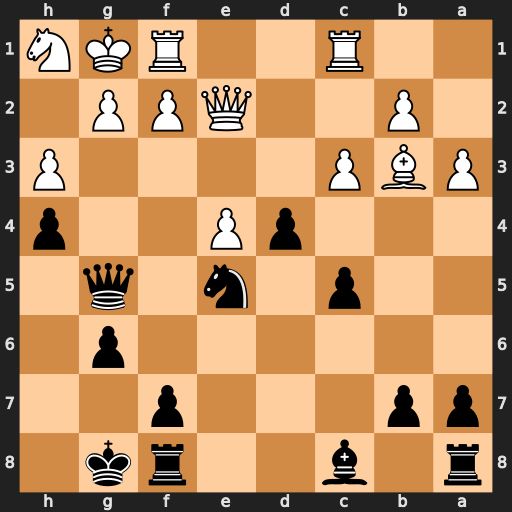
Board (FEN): r1b2rk1/pp3p2/6p1/2p1n1q1/3pP2p/PBP4P/1P2QPP1/2R2RKN
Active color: b
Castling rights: -
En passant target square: -
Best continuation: d3 Qe3 Qxe3